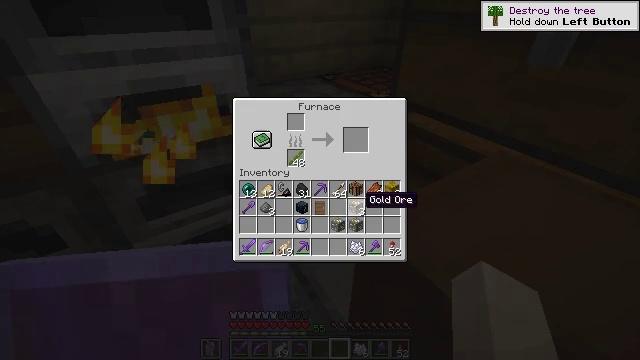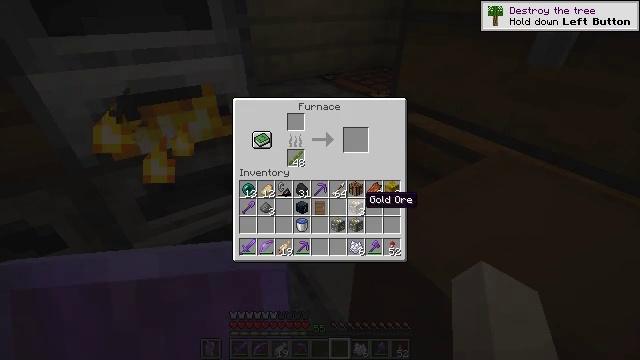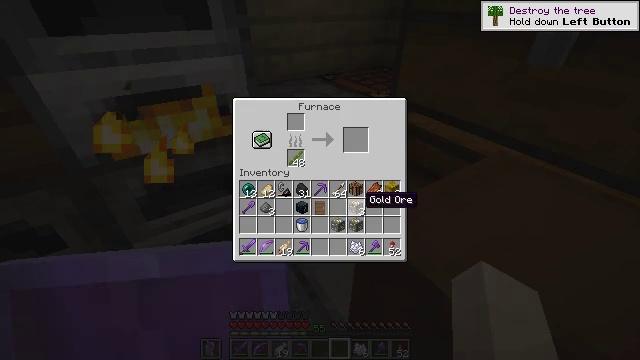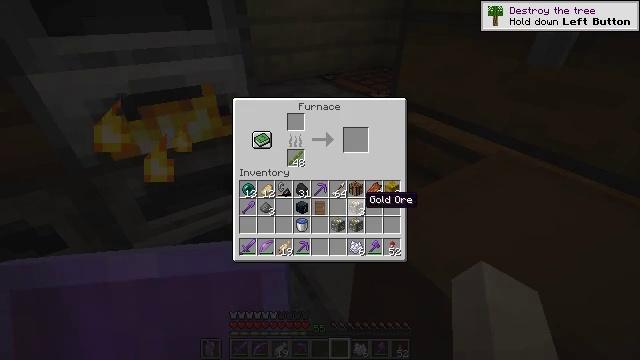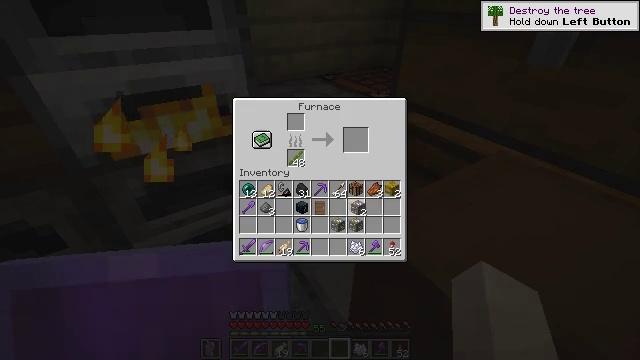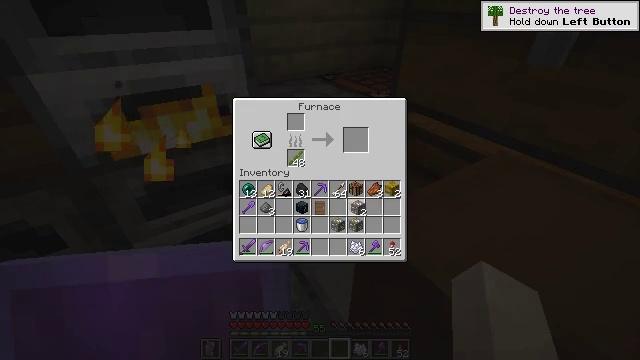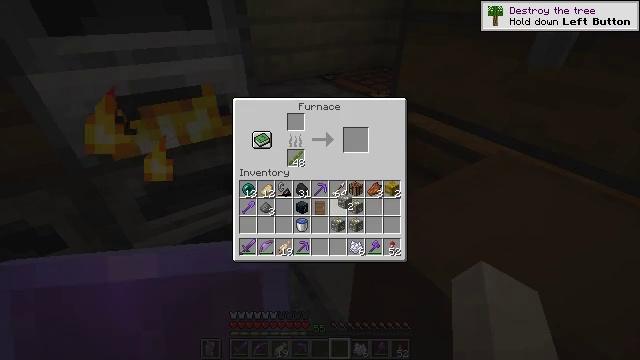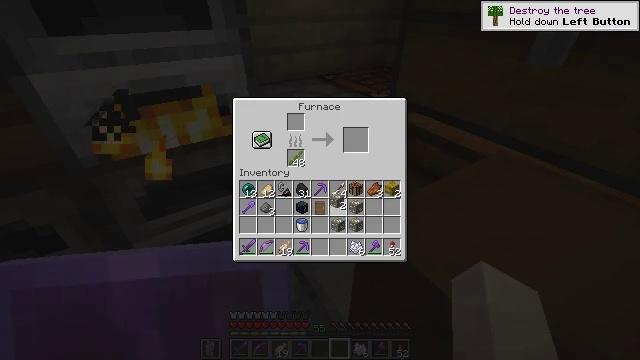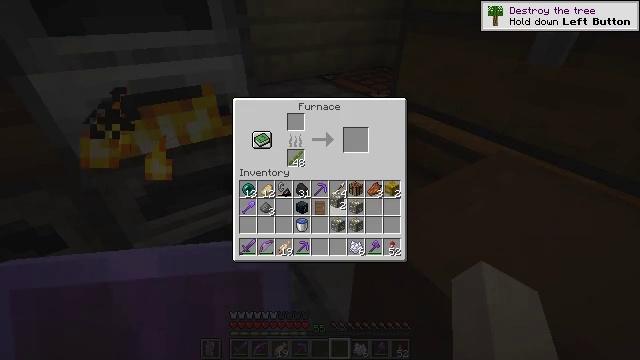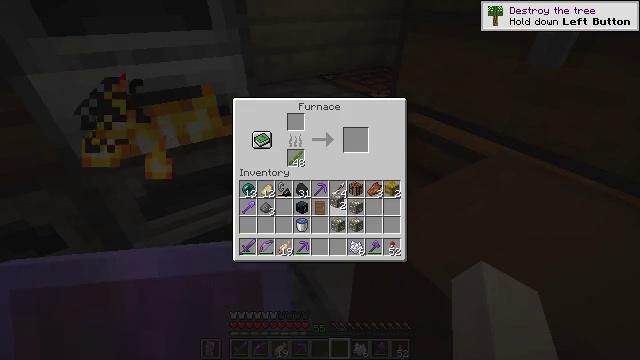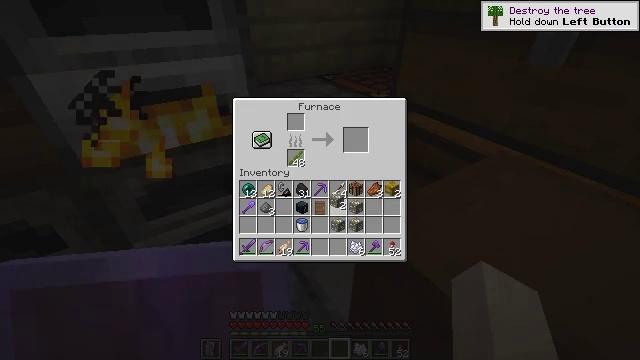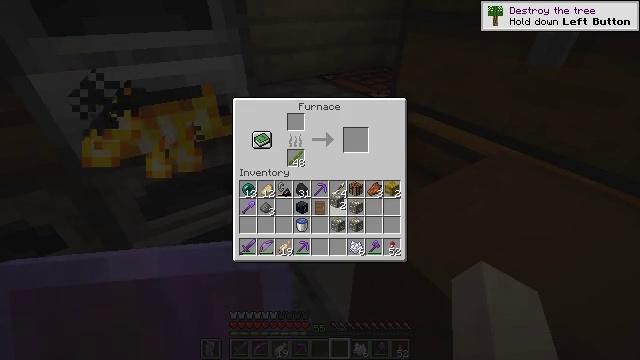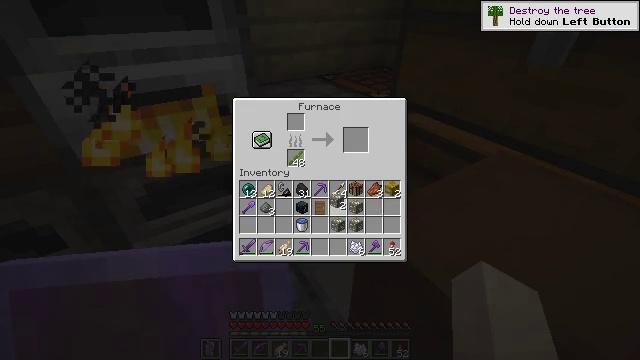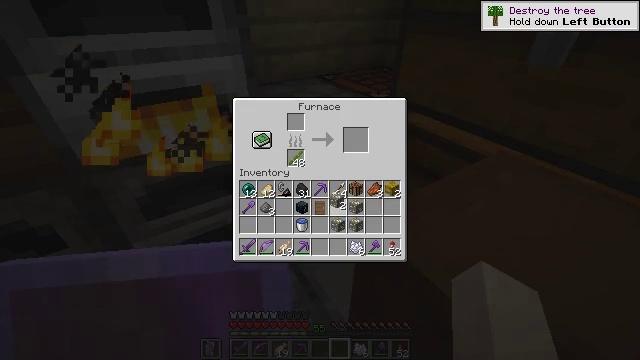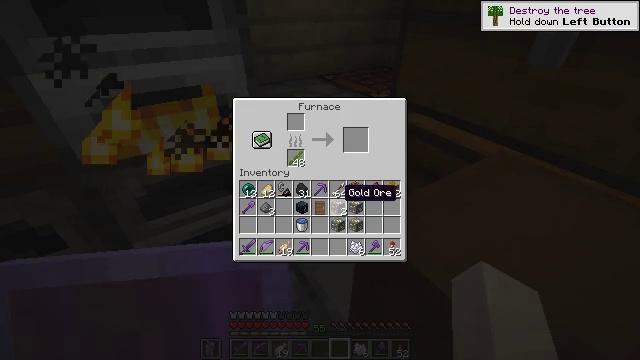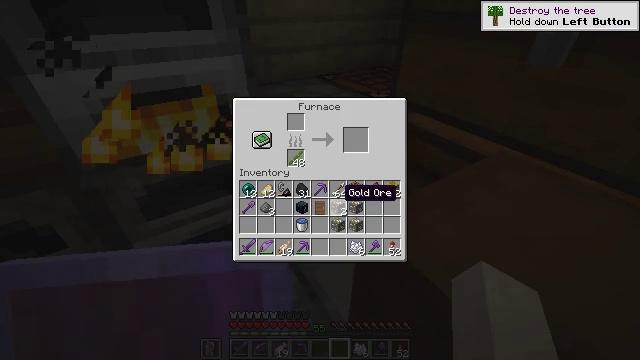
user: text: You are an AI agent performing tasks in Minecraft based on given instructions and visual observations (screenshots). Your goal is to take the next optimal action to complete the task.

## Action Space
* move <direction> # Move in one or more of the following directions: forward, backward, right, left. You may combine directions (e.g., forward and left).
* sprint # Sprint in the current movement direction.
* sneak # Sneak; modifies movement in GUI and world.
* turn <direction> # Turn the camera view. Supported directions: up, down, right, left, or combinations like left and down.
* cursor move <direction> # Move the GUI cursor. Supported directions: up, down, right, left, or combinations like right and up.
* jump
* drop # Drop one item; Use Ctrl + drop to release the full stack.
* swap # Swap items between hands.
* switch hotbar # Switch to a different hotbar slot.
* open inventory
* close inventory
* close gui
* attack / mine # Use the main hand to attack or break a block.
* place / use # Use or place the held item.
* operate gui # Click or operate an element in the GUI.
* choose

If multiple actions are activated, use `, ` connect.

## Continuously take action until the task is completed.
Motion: motion action
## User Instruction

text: craft item cracked stone bricks
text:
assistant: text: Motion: no_op
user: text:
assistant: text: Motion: no_op
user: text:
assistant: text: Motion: no_op
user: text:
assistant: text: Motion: use / place
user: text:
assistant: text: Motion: use / place
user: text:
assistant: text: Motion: turn left, use / place
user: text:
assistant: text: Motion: turn left
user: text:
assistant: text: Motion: no_op
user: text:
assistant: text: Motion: no_op
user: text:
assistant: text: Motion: no_op
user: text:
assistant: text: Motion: attack / mine
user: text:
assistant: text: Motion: attack / mine
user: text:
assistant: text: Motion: attack / mine
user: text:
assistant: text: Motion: no_op
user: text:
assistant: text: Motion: no_op
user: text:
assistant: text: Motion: no_op
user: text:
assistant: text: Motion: no_op
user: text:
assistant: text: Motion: no_op
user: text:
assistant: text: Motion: no_op
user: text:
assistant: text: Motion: no_op
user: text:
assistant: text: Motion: no_op
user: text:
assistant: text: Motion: sneak
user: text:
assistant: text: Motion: sneak, turn right
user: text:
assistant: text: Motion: sneak
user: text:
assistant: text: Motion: sneak
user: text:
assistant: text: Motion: sneak
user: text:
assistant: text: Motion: sneak
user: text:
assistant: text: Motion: sneak, attack / mine
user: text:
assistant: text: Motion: sneak, attack / mine
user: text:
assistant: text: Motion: sneak